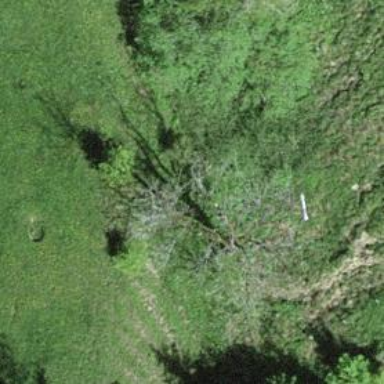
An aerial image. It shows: Beautiful tree in nature.